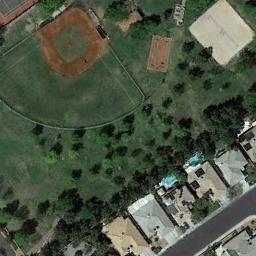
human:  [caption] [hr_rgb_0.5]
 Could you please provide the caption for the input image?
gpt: A baseball diamond is in the middle of grass next to some trees and houses .

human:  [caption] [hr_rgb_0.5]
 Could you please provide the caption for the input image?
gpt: A baseball diamond surrounded by some trees and the medium residential area beside .

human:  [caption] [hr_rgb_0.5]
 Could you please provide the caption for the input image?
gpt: There is a baseball diamond in the grass surrounded by the houses and trees .

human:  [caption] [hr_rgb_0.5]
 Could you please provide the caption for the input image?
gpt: The baseball field is sparsely covered by vegetation .

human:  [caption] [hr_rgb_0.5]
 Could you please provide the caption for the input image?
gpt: A large vacant lot is next to the baseball diamond .